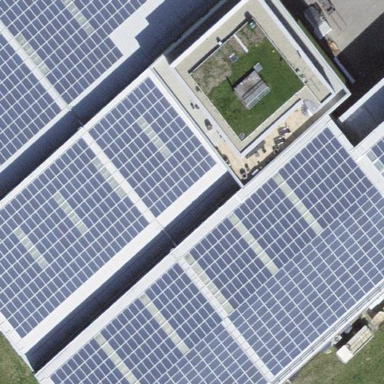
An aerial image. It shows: Solar power generator.